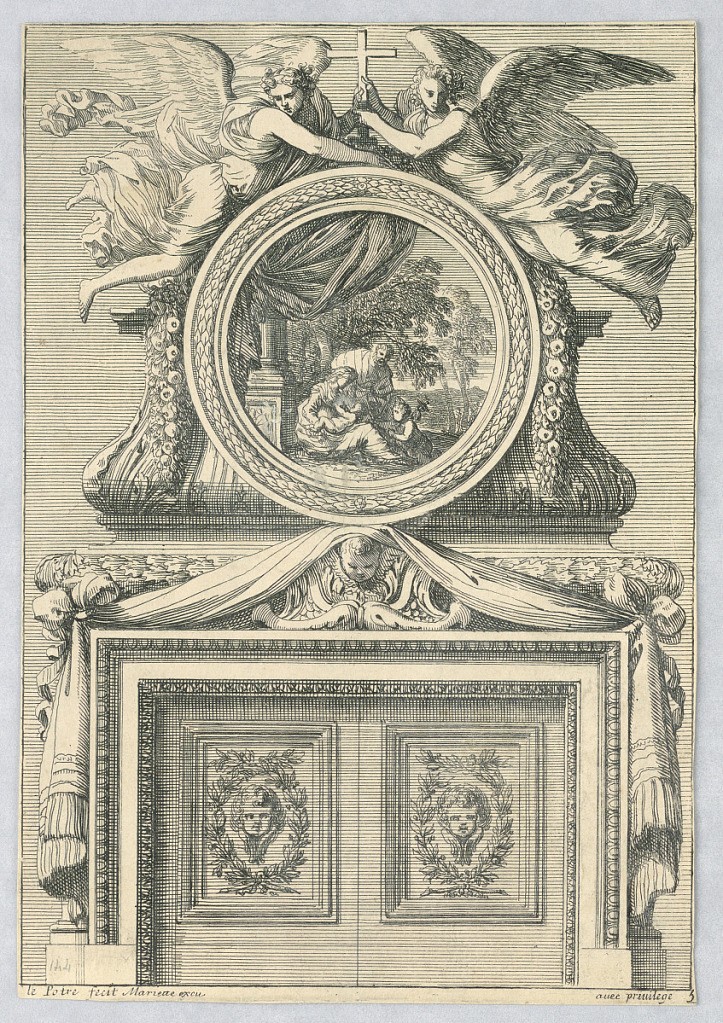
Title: Design for Mantlepiece, from "Cheminées a la Modern"
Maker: Jean Le Pautre, French, 1618–1682
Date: ca. 1660
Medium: Etching on paper
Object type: Print
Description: A = Jombert 48,5. B: th overmantle shows gaines with half-figures of women holding a garland, which is suspended from the beak of an eagle, and flanking a circular landscape. Two children crouch beside a mask on a pedestal over the opening.